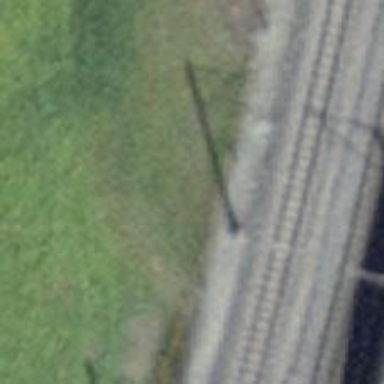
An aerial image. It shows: Catenary mast for power lines.